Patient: sex M, age 60
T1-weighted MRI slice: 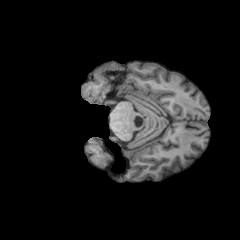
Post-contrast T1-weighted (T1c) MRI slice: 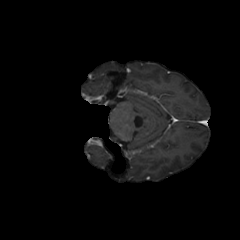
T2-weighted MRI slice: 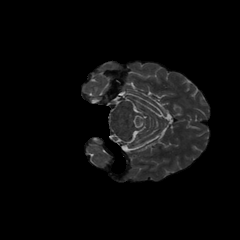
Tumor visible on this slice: no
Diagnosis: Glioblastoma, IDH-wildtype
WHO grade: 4